Question: I am trying to set up a voting system Parse as my backend.
I want to use swipe left and right as the voting method and I am using a 'query.getObjectInBackgroundWithID' so that I can update the vote count to my backend.
I am having trouble querying it and also saving the votes in the back and having that append in to the cell so that the vote count will be added on the tableview cells.
Keep on receiving this error in my log for the query:
> no results matched the query (Code: 101, Version: 1.7.2)
How can I correct this? Also How can I make the voting system work after I get the query to work and update the backend?
Here is my code so far:
'''
import UIKit
import Parse
class HomePage: UITableViewController {
let post = PFObject(className: "Post")
var images = [UIImage]()
var titles = [String]()
var imageFile = [PFFile]()
var voteCounter = 0
var count = [Int]()
override func viewDidLoad() {
super.viewDidLoad()
println(PFUser.currentUser())
var query = PFQuery(className:"Post")
query.orderByDescending("createdAt")
query.limit = 15
query.findObjectsInBackgroundWithBlock {(objects: [AnyObject]?, error: NSError?) -> Void in
if error == nil {
println("Successfully retrieved \(objects!.count) scores.")
println(objects!)
if let objects = objects as? [PFObject] {
for object in objects {
if let title = object["Title"] as? String {
self.titles.append(title)
}
if let imgFile = object["imageFile"] as? PFFile {
self.imageFile.append(imgFile)
}
if let voteCounter = object["count"] as? Int {
self.count.append(voteCounter)
}
self.tableView.reloadData()
}
} else {
// Log details of the failure
println(error)
}
}
}
}
/* println("Successfully retrieved \(objects!.count) scores.")
for object in objects! {
self.titles.append(object["Title"] as! String)
self.imageFile.append(object["imageFile"] as! PFFile)
self.tableView.reloadData()
}*/
override func didReceiveMemoryWarning() {
super.didReceiveMemoryWarning()
// Dispose of any resources that can be recreated.
}
override func numberOfSectionsInTableView(tableView: UITableView) -> Int {
return 1
}
override func tableView(tableView: UITableView, numberOfRowsInSection section: Int) -> Int {
return titles.count
}
override func tableView(tableView: UITableView, heightForRowAtIndexPath indexPath: NSIndexPath) -> CGFloat {
return 500
}
override func tableView(tableView: UITableView, cellForRowAtIndexPath indexPath: NSIndexPath) -> UITableViewCell {
var myCell:cell = self.tableView.dequeueReusableCellWithIdentifier("myCell") as! cell
myCell.rank.text = "21"
myCell.votes.text = "\(count)"
myCell.postDescription.text = titles[indexPath.row]
imageFile[indexPath.row].getDataInBackgroundWithBlock { (data, error) -> Void in
if let downloadedImage = UIImage(data: data!) {
myCell.postedImage.image = downloadedImage
}
}
var swipeRight = UISwipeGestureRecognizer(target: self, action: "respondToSwipeGesture:")
swipeRight.direction = UISwipeGestureRecognizerDirection.Right
myCell.postedImage.userInteractionEnabled = true;
myCell.postedImage.addGestureRecognizer(swipeRight)
var swipeLeft = UISwipeGestureRecognizer(target: self, action: "respondToSwipeGesture:")
swipeRight.direction = UISwipeGestureRecognizerDirection.Left
myCell.postedImage.userInteractionEnabled = true;
myCell.postedImage.addGestureRecognizer(swipeLeft)
'''
This is the query that I get errors on:
'''
var query = PFQuery(className:"Post")
query.getObjectInBackgroundWithId("count") {
(Post: PFObject?, error: NSError?) -> Void in
if error != nil {
println(error)
} else if let Post = Post {
Post["count"] = self.voteCounter
Post.saveInBackground()
}
}
return myCell
}
func respondToSwipeGesture(gesture: UIGestureRecognizer) {
if let swipeGesture = gesture as? UISwipeGestureRecognizer {
switch swipeGesture.direction {
case UISwipeGestureRecognizerDirection.Right:
voteCounter += 1
println("Swiped right")
case UISwipeGestureRecognizerDirection.Left:
voteCounter -= 1
println("Swiped Left")
default:
break
}
}
}
}
'''
Also here is my Parse backend:

ive added the new code now
'''
import UIKit
import Parse
class HomePage: UITableViewController {
let post = PFObject(className: "Post")
var images = [UIImage]()
var titles = [String]()
var imageFile = [PFFile]()
var votingObjects: [PFObject] = []
override func viewDidLoad() {
super.viewDidLoad()
println(PFUser.currentUser())
println(PFUser.currentUser())
var query = PFQuery(className:"Post")
query.orderByDescending("createdAt")
query.limit = 15
query.findObjectsInBackgroundWithBlock {
(objects: [AnyObject]?, error: NSError?) -> Void in
if error == nil {
println("Successfully retrieved \(objects!.count) scores.")
println(objects!)
for objectRaw in objects! {
let object = objectRaw as! PFObject
self.votingObjects.append(object)
// Adding them to the array
if let title = object["Title"] as? String {
self.titles.append(title)
}
if let imgFile = object["imageFile"] as? PFFile {
self.imageFile.append(imgFile)
}
}
dispatch_async(dispatch_get_main_queue(), {
self.tableView.reloadData()
// Updating the tableView on the main thread - important. Do some research on Grand Central Dispatch :)
})
} else {
println(error)
// Error
}
}
override func didReceiveMemoryWarning() {
super.didReceiveMemoryWarning()
// Dispose of any resources that can be recreated.
}
override func numberOfSectionsInTableView(tableView: UITableView) -> Int {
return 1
}
override func tableView(tableView: UITableView, numberOfRowsInSection section: Int) -> Int {
return titles.count
}
override func tableView(tableView: UITableView, heightForRowAtIndexPath indexPath: NSIndexPath) -> CGFloat {
return 500
}
override func tableView(tableView: UITableView, cellForRowAtIndexPath indexPath: NSIndexPath) -> UITableViewCell {
var myCell:cell = self.tableView.dequeueReusableCellWithIdentifier("myCell") as! cell
myCell.rank.text = "21"
'''
i cant figure out whats the right code here for the myCell.votes.text to =
'''
myCell.votes.text = votingObjects[indexPath.row]["count"] as? String
myCell.postDescription.text = titles[indexPath.row]
imageFile[indexPath.row].getDataInBackgroundWithBlock { (data, error) -> Void in
if let downloadedImage = UIImage(data: data!) {
myCell.postedImage.image = downloadedImage
}
}
var swipeRight = UISwipeGestureRecognizer(target: self, action: "respondToSwipeGesture:")
swipeRight.direction = UISwipeGestureRecognizerDirection.Right
myCell.postedImage.userInteractionEnabled = true;
myCell.postedImage.addGestureRecognizer(swipeRight)
var swipeLeft = UISwipeGestureRecognizer(target: self, action: "respondToSwipeGesture:")
swipeRight.direction = UISwipeGestureRecognizerDirection.Left
myCell.postedImage.userInteractionEnabled = true;
myCell.postedImage.addGestureRecognizer(swipeLeft)
return myCell
}
'''
having an issue here:
'''
func respondToSwipeGesture(gesture: UIGestureRecognizer) {
if let swipeGesture = gesture as? UISwipeGestureRecognizer {
switch swipeGesture.direction {
case UISwipeGestureRecognizerDirection.Right:
updateVote(true, objectId: String())
println("Swiped right")
case UISwipeGestureRecognizerDirection.Left:
updateVote(false, objectId: String())
println("Swiped Left")
default:
break
}
}
}
func updateVote(increment: Bool, objectId : String) {
// Create a pointer to an object of class Posts with id 'objectId'
var object = PFObject(withoutDataWithClassName: "Post", objectId: objectId)
// Increment the current value of the quantity key by 1
if increment == true {
object.incrementKey("count", byAmount: 1)
} else {
object.incrementKey("count", byAmount: -1)
}
// Save
object.saveInBackgroundWithBlock(nil)
}
}
'''
but i keep recieving the error of cannot update without specific objectId whenever i swipe and initiate the gesture recognizer. i also cant figure out how to display the votes in my cell
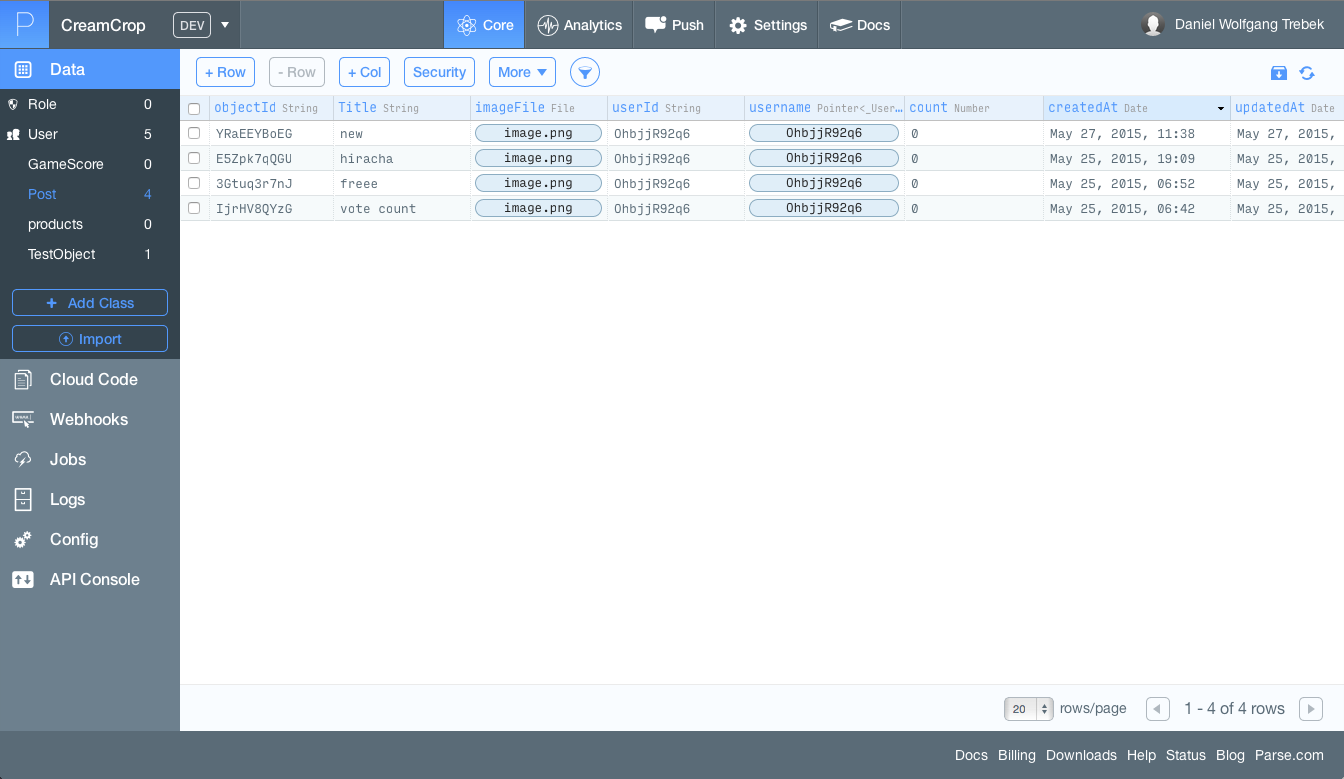
Answer: It looks like you are querying the Parse db for an objectID which doesn't exist. This is because when you receive the objects, the attribute "count" is the number of votes right... but when you query for an object, you are using "count" as the objectID which obviously won't work. Your idea of using the variable count will also not work.
What I would recommend is a slight adjustment in your structures.
When receiving the objects from the initial query, store them in an array of Parse Objects. This way, you retain all of their information and it will be much easier to update them. The will also provide an attribute object.objectId which is a String, which is what you will need when querying the db again.
Another tip is Parse supports an increment function when dealing with a column of type 'number'
Also, when working on background threads, you should make any UI calls on the main thread using GCD.
Code:
Initial query -
'''
var votingObjects: [PFObject] = []
override func viewDidLoad() {
super.viewDidLoad()
println(PFUser.currentUser())
var query = PFQuery(className:"Post")
query.orderByDescending("createdAt")
query.limit = 15
query.findObjectsInBackgroundWithBlock {
(objects: [AnyObject]!, error: NSError!) -> Void in
if error == nil {
println("Successfully retrieved \(objects!.count) scores.")
println(objects!)
for objectRaw in objects {
let object = objectRaw as! PFObject
self.votingObjects.append(object) // Adding them to the array
}
dispatch_async(dispatch_get_main_queue(), {
self.tableView.reloadData() // Updating the tableView on the main thread - important. Do some research on Grand Central Dispatch :)
})
} else {
// Error
}
}
}
// Pass true if you want to upvote or false if downvote
func updateVote(increment: Bool, objectId : String) {
// Create a pointer to an object of class Posts with id 'objectId'
var object = PFObject(withoutDataWithClassName: "Posts", objectId: objectId)
// Increment the current value of the quantity key by 1
if increment == true {
object.incrementKey("count", byAmount: 1)
} else {
object.incrementKey("count", byAmount: -1)
}
// Save
object.saveInBackgroundWithBlock(nil)
}
}
'''
Your tableView functions will all link to the array now..
numberOfRows will simply use 'votingObjects.count'
TitleForRow will use 'votingObject[indexPath.row]["Title"]! // Should be 'title''
And any time you want to refer to a voting objects ID, you simply use 'votingObject[index].objectId'
Hope I didn't miss anything :)